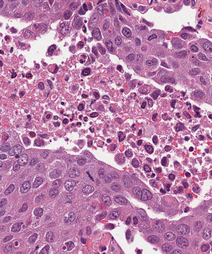
Tumor epithelial tissue: yes
Tumor-associated stroma tissue: yes
Normal tissue: no